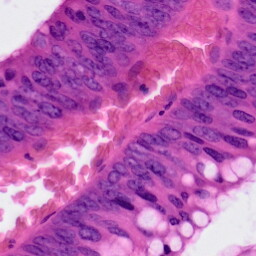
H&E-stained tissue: Colon